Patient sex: M
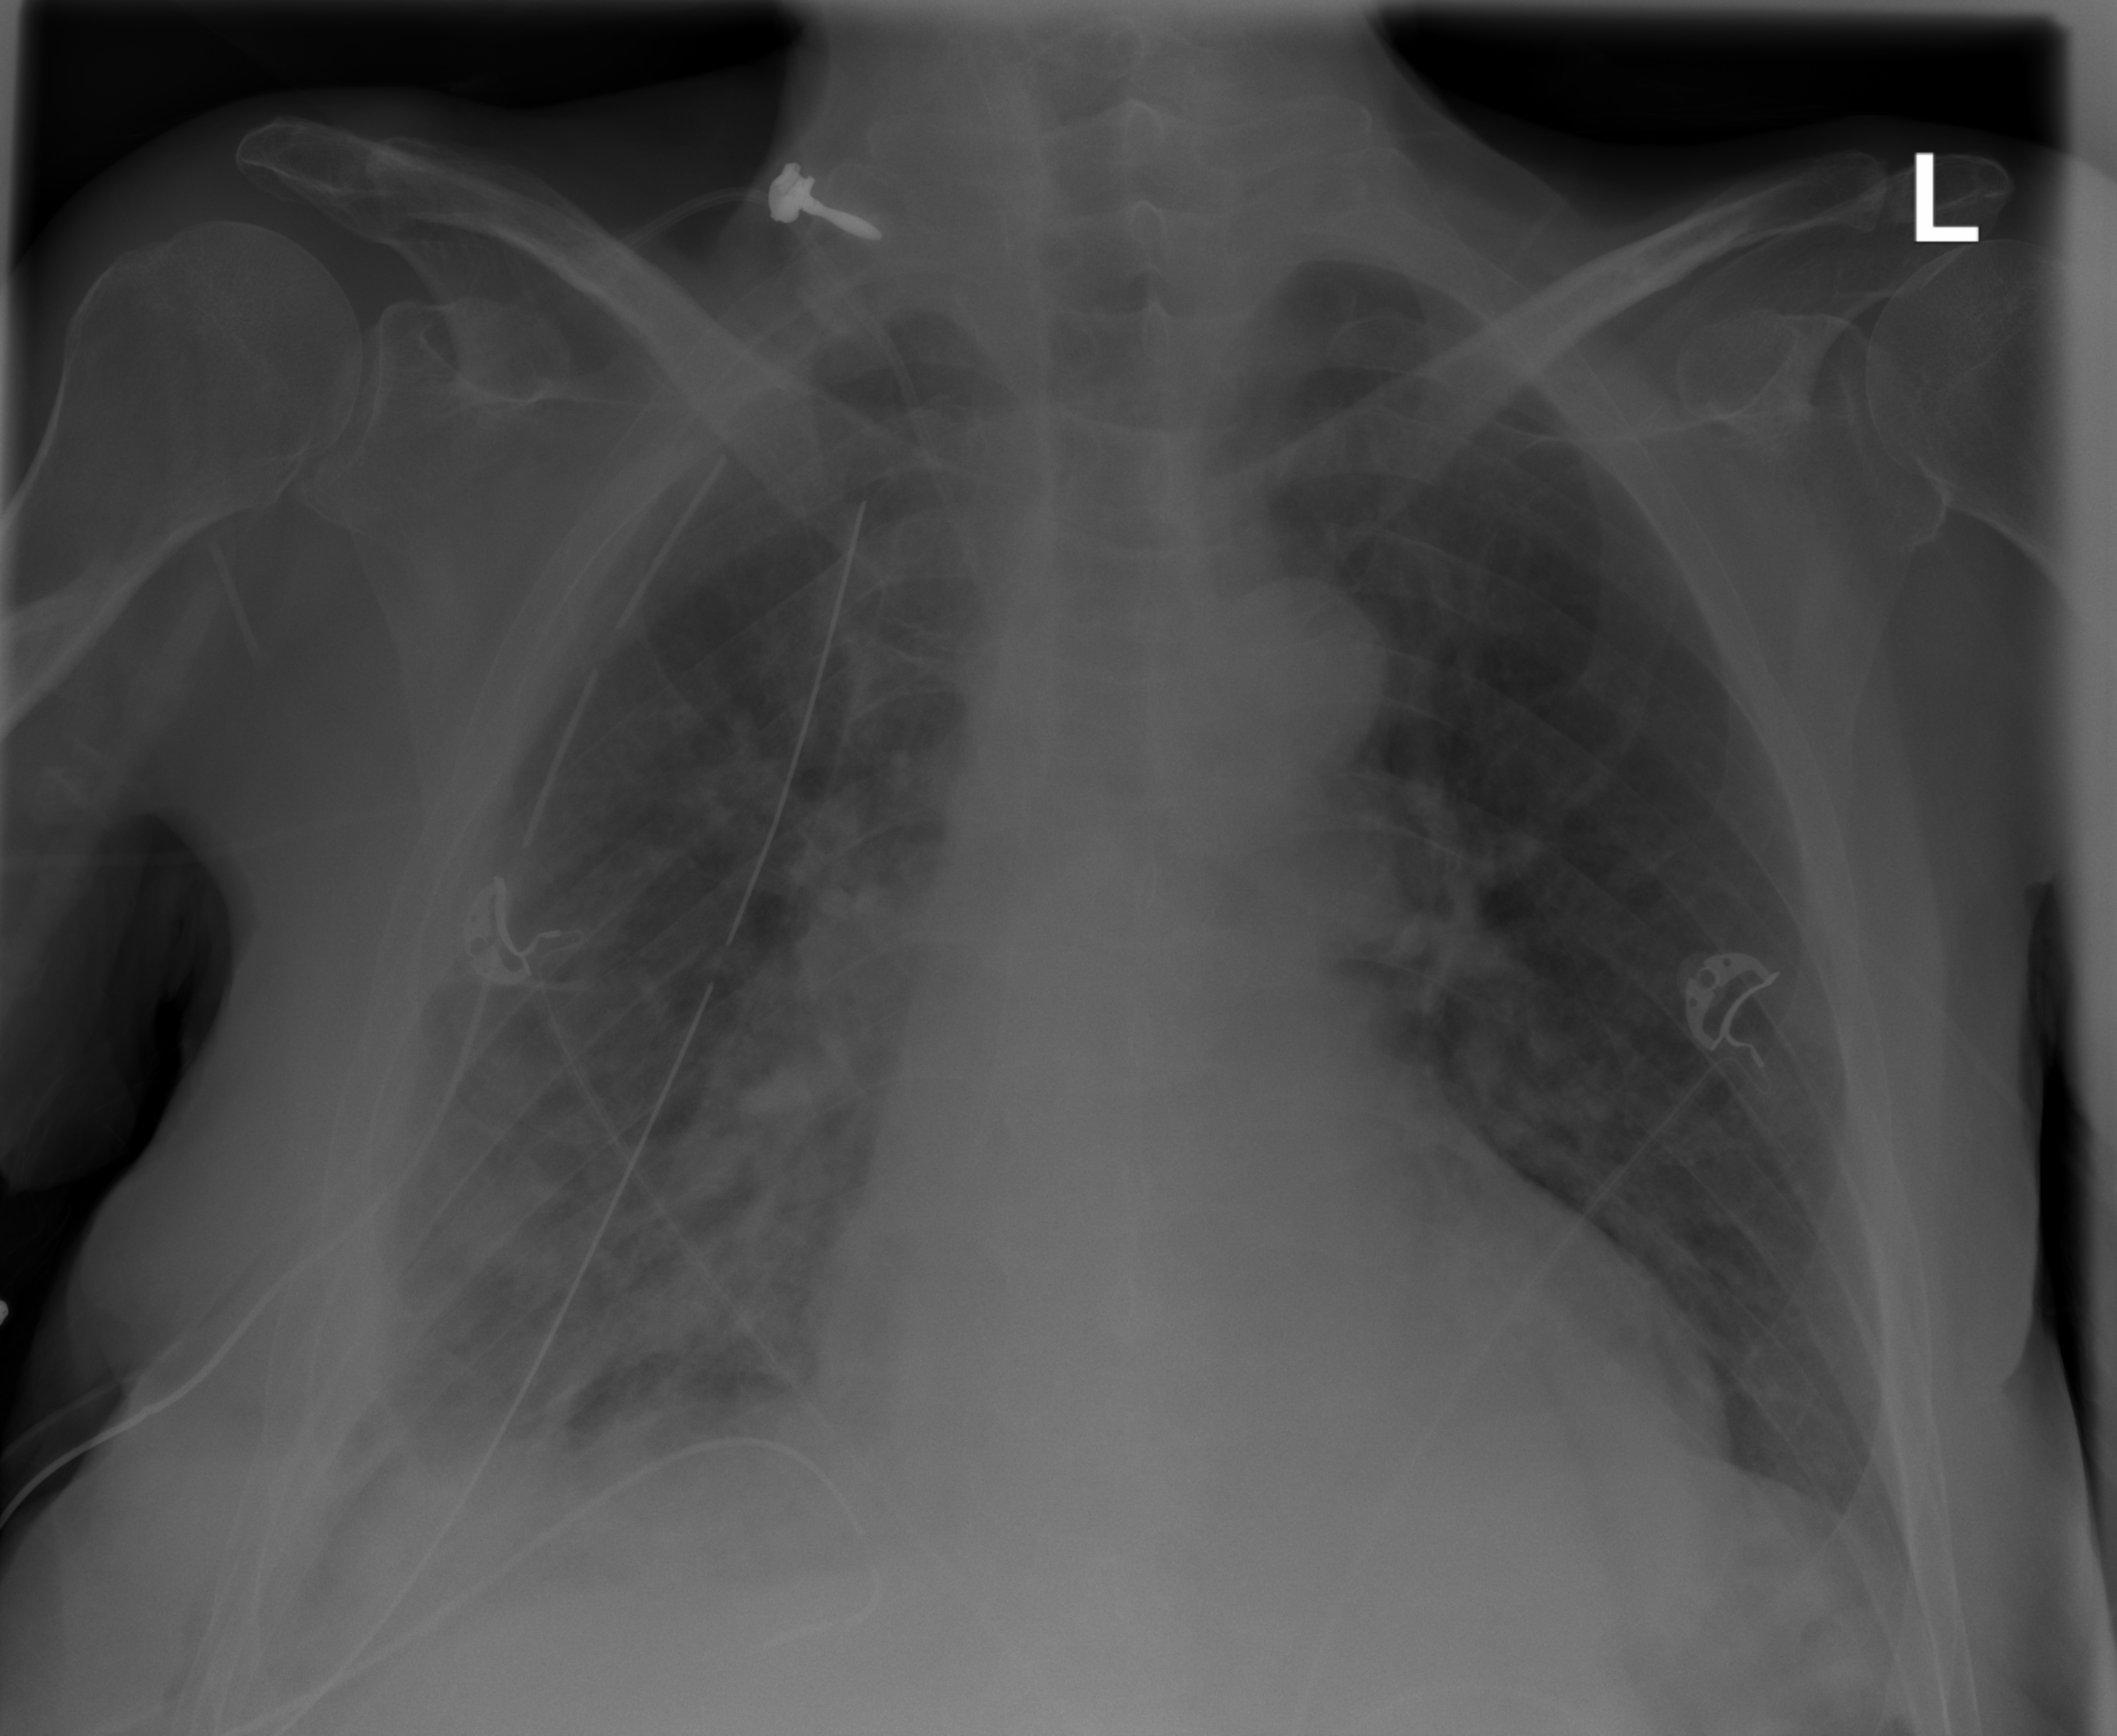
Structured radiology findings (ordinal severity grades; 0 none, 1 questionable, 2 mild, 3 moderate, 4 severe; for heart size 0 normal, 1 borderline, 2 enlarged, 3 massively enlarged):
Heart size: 1
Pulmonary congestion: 0
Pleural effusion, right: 2
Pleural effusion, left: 0
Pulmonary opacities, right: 2
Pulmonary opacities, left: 0
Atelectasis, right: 3
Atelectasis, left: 0